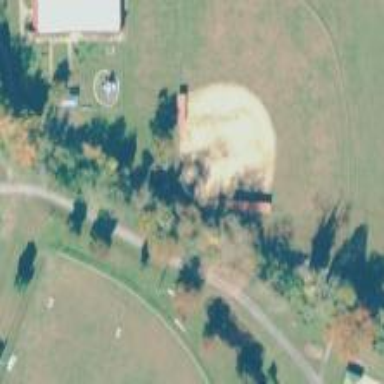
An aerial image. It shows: Disc golf course on leisure land.